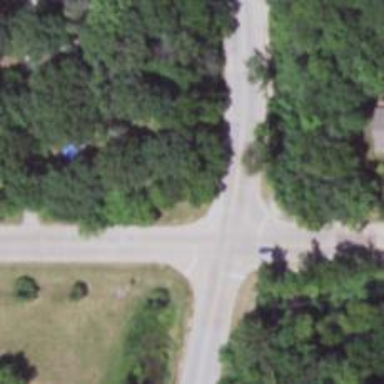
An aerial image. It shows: Stop road.